Question: I have retrieve some data from database and added some links like
'''
<?php
echo "<a href='somelink'>" . $fetchedsomething . "</a>";
?>
'''
Output in Firefox looks like this:

There is empty space within the underlined link whereas in Google Chrome it displays correctly.
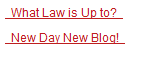
Answer: I think you just need to do some <URL> before you display it. Like so:
'''
<a href="somelink"><?=trim($fetchedsomething)?></a>
'''
If that does not solve the issue, your problem most likely is in your CSS file.